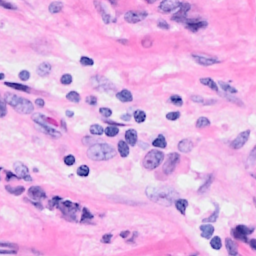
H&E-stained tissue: Breast